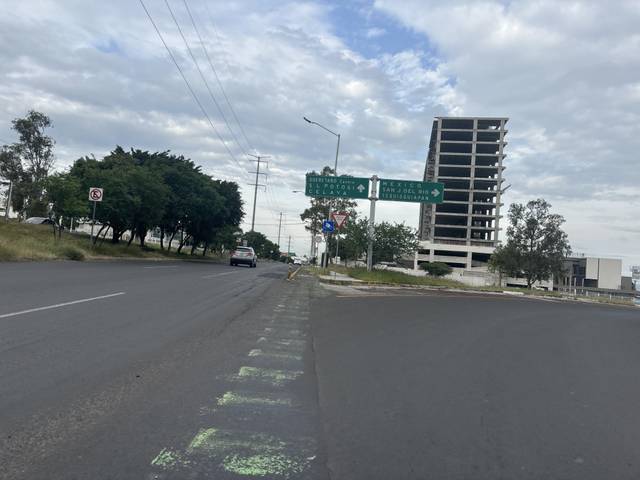
Region: Mexico
Coordinates: 20.58, -100.368